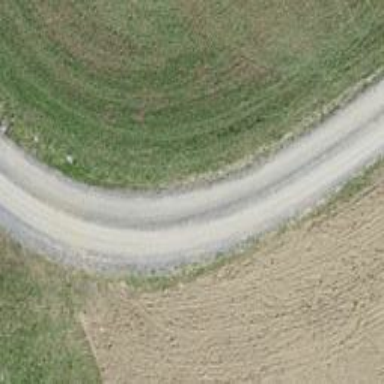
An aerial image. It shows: Agricultural track with grade 2 track surface suitable for agricultural vehicles.